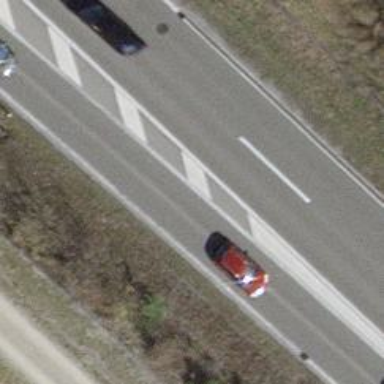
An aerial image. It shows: Trunk motorroad.